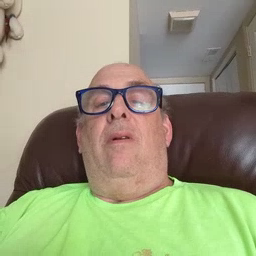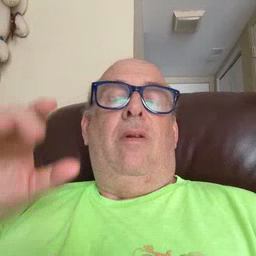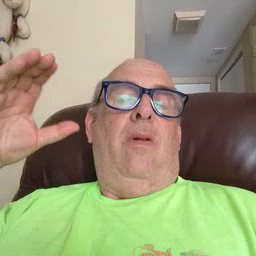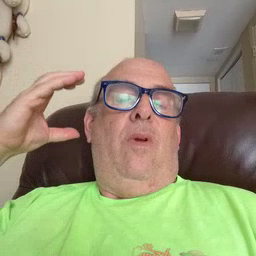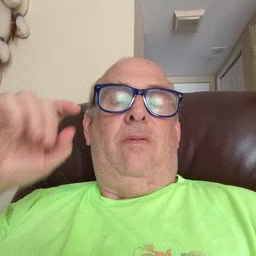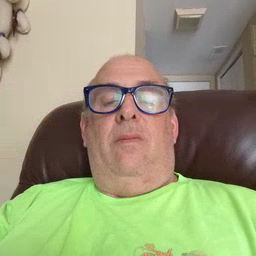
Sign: radio